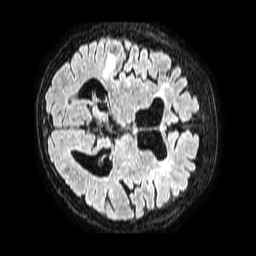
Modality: FLAIR
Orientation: axial
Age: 79
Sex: female
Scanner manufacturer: philips
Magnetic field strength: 1.5 T
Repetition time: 4.8 s
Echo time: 0.3 s